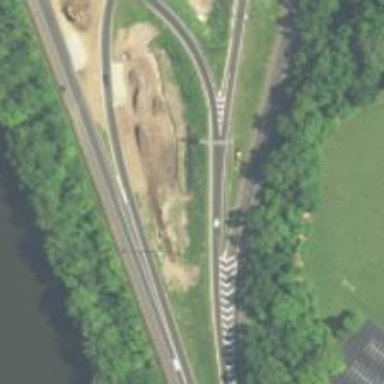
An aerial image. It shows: Trunk link highway.